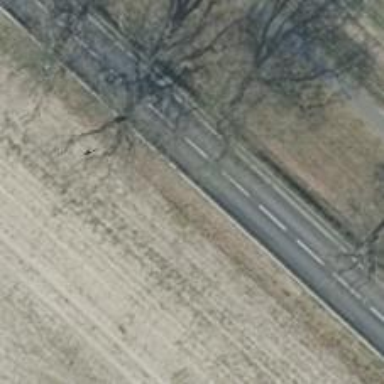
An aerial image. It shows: Row of deciduous broadleaved trees.